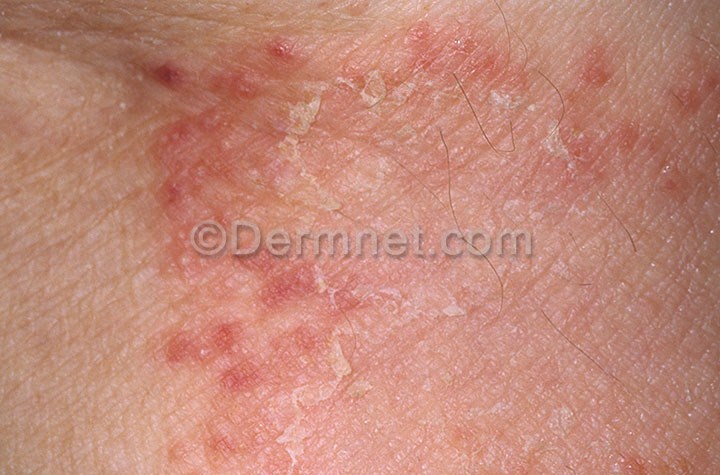
Disease: Tinea Ringworm Candidiasis and other Fungal Infections